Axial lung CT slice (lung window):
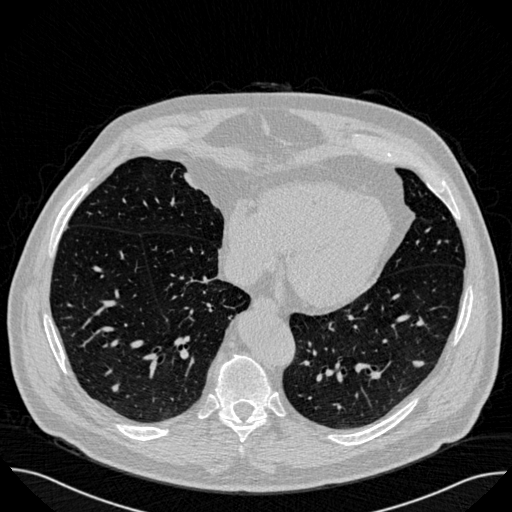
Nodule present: yes
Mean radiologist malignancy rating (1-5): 2.75